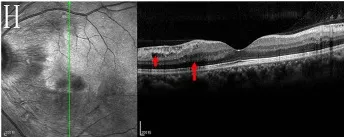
Fundus photograph, FFA and SD-OCT of the left eye. (G,H) SD-OCT showed the IRF (red arrows) with multilayered hyperreflective lesions, swelling of RNFL and relatively preservation of the EZ and RPE were observed.
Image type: ophthalmic_imaging (oct)